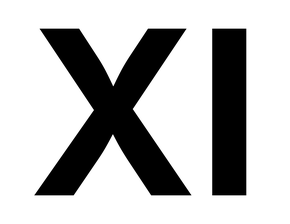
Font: Inter_Bold